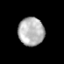
Tissue: prostate
Cell type: T cells
Senescence score: 0.2732
Nuclear area (px): 715
Mean DAPI intensity: 180.011